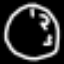
Label: clock